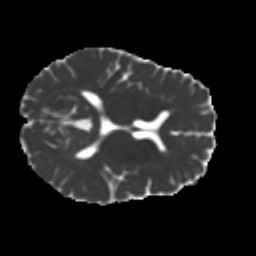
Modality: MD
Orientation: axial
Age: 32
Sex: female
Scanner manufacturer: ge
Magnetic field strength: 3 T
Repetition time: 7.8 s
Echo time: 0.0608 s